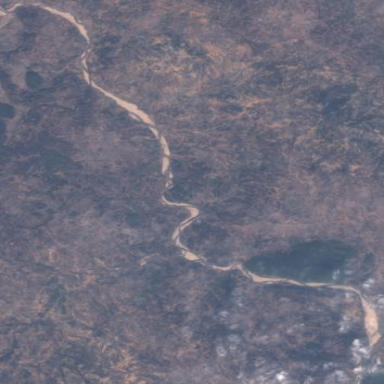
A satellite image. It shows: River flowing through natural landscape.